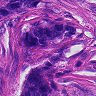
Metastatic tissue present: yes